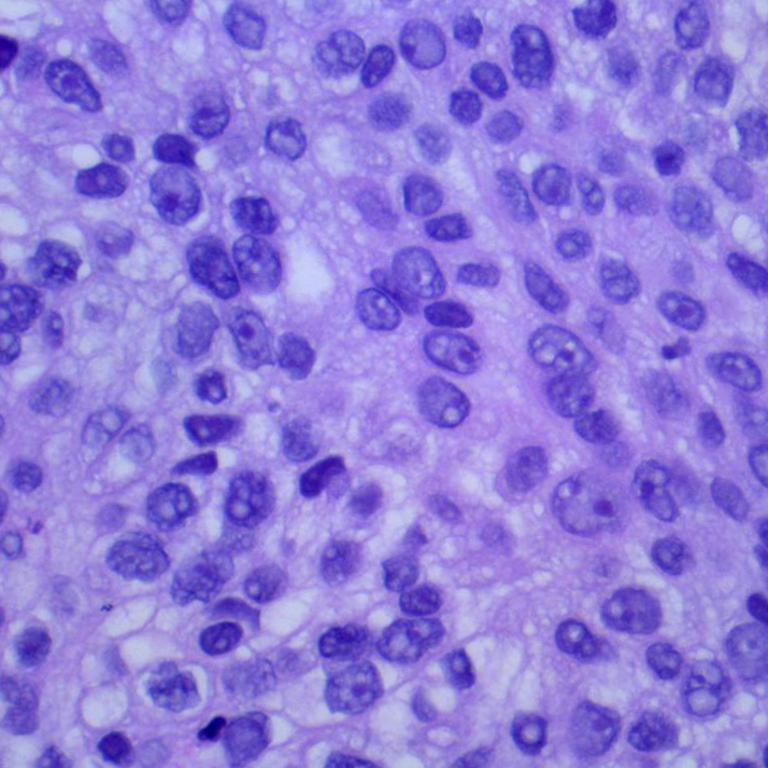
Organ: lung
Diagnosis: squamous carcinomas